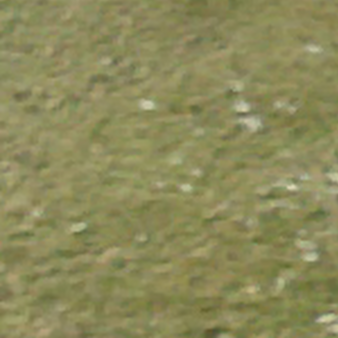
Label: other